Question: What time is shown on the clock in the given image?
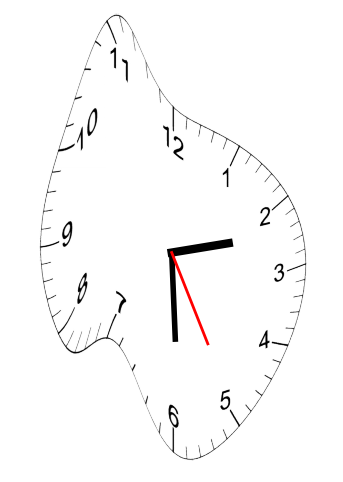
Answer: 02:29:25